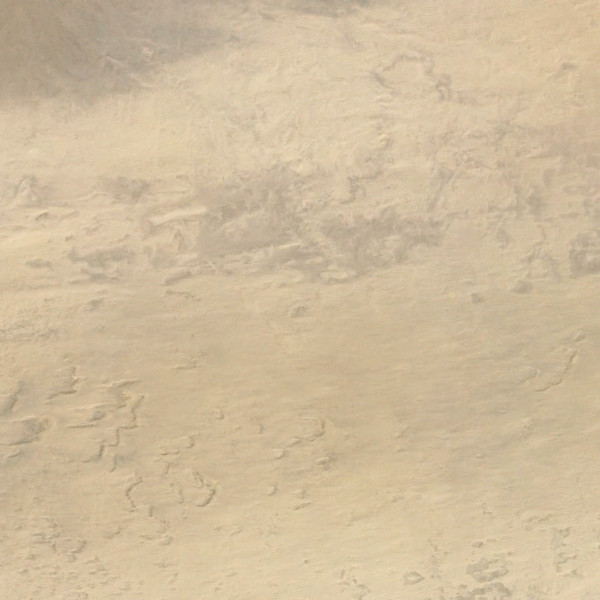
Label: Desert